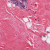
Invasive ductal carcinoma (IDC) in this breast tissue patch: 0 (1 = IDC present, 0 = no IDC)